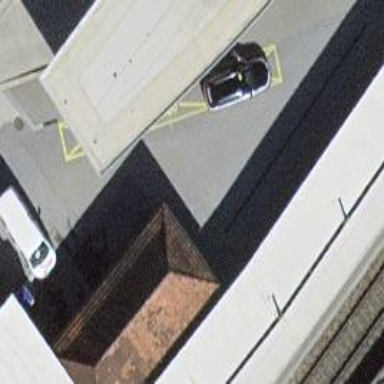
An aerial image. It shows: Taxi stand.